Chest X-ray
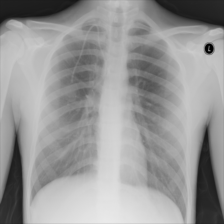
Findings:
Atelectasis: negative
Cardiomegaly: negative
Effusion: negative
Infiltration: negative
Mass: negative
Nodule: negative
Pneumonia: negative
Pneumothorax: negative
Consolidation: negative
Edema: negative
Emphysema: negative
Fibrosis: negative
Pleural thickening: negative
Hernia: negative